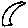
Label: moon